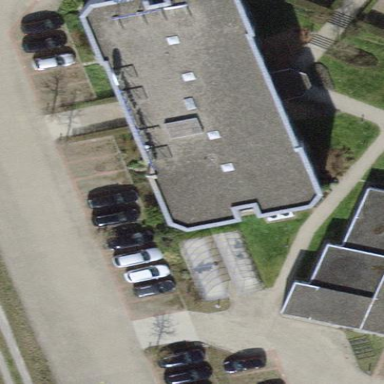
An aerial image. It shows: Industrial building.